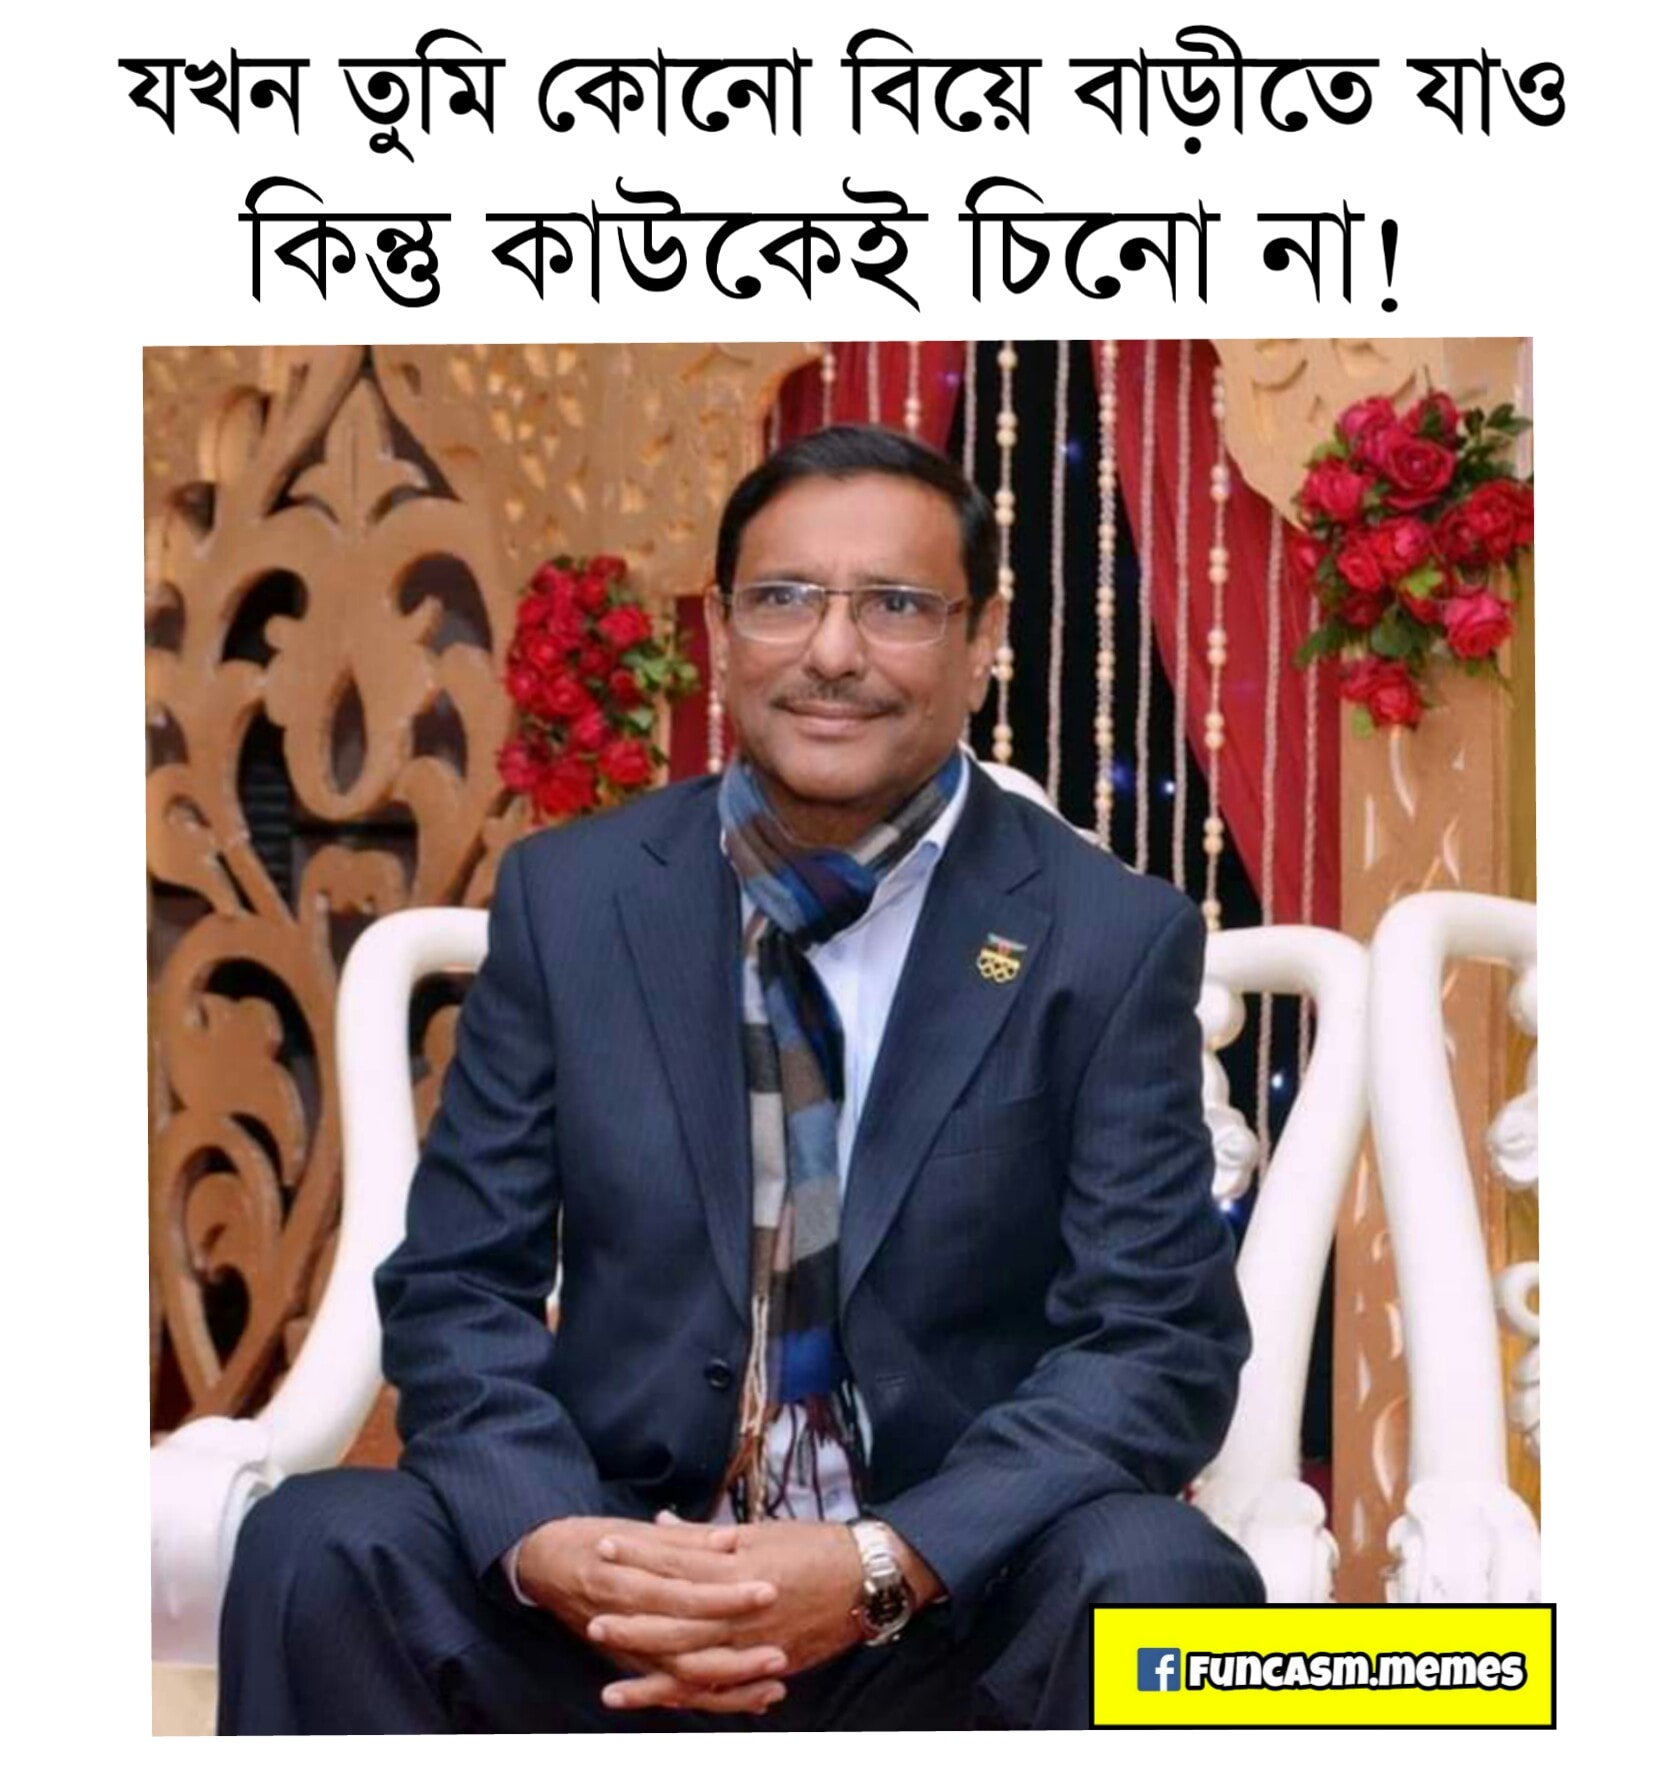
Text: যখন তুমি কোনো বিয়ে বাড়ীতে যাও কিন্তু কাউকেই চিনো না !
Label: Non Hate